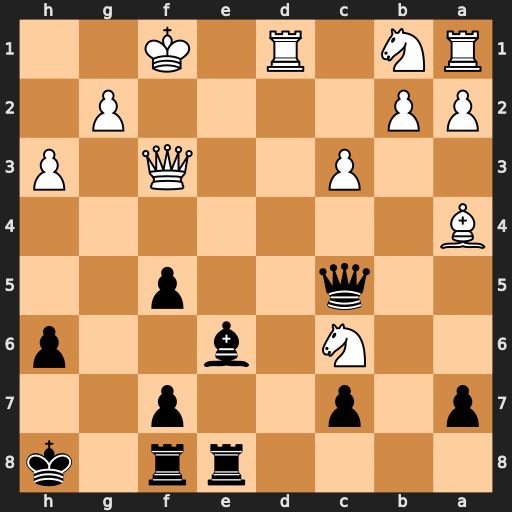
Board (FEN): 4rr1k/p1p2p2/2N1b2p/2q2p2/B7/2P2Q1P/PP4P1/RN1R1K2
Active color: b
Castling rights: -
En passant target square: -
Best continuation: Bc4+ Rd3 Re3 Qxe3 Qxe3